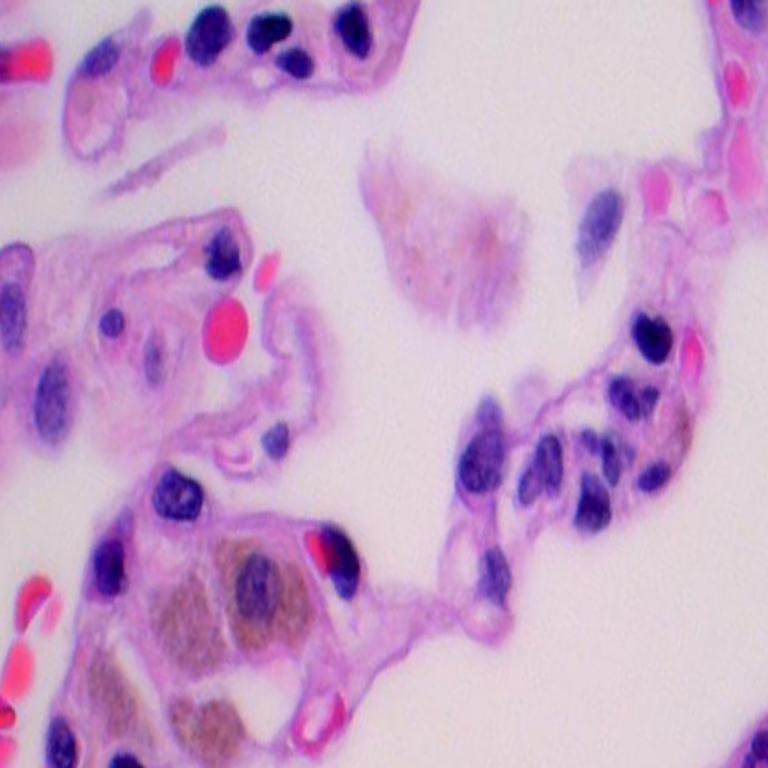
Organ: lung
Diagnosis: benign